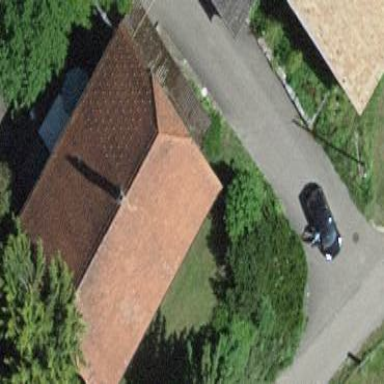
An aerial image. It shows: Barn.